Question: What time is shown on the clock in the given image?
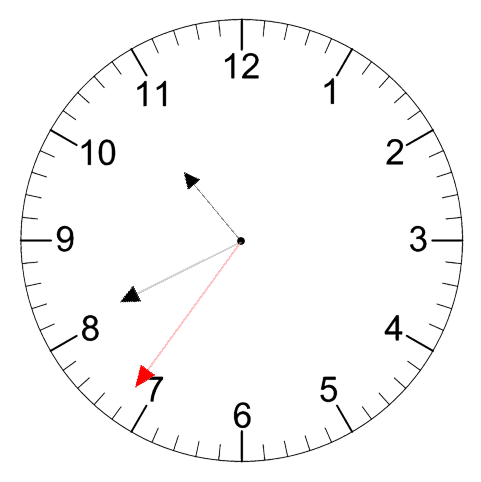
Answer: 10:40:36